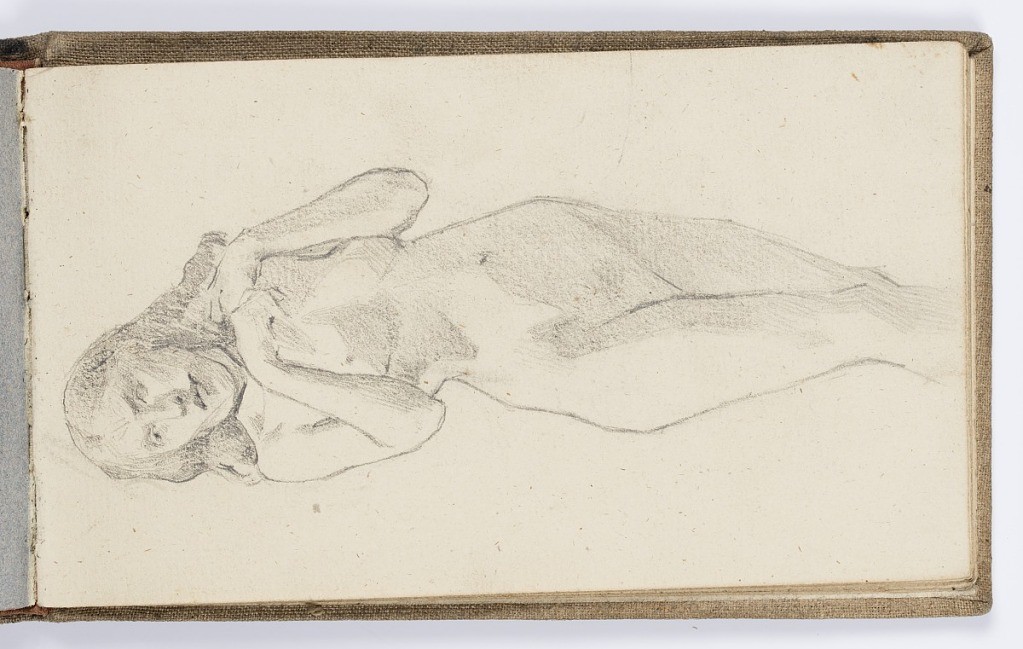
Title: Sketchbook Page: Standing Female Nude
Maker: Kenyon Cox, American, 1856–1919
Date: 1877–78
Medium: Graphite on paper
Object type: Sketchbook folio
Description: Recto: Three-quarter length view of standing female nude with hands together near left shoulder.
Verso: Caricature of artist with comically large head, seated and drawing at an easel.